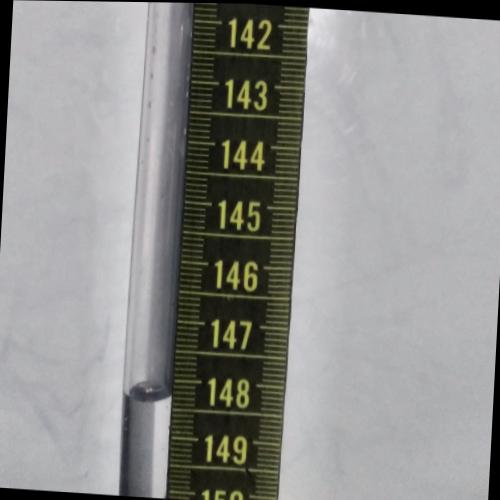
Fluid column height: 148.3 cm